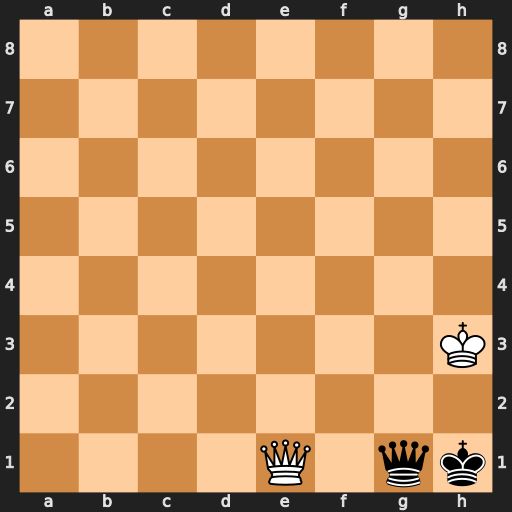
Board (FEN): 8/8/8/8/8/7K/8/4Q1qk
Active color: w
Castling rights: -
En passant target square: -
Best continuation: Qe4+ Qg2+ Qxg2#